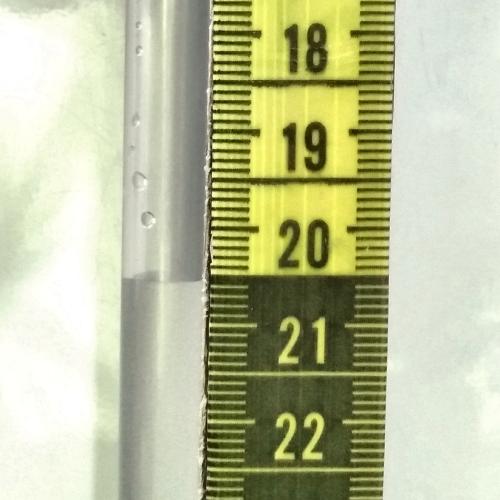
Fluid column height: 20.5 cm